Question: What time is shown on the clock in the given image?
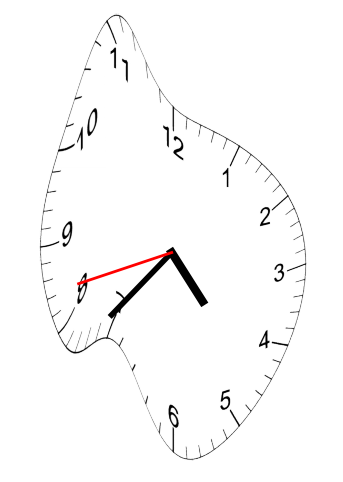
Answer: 04:36:42